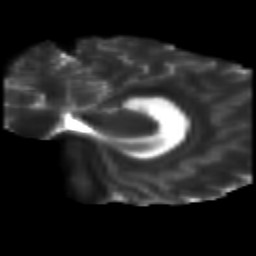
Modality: T2w
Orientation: sagittal
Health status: healthy
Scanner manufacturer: siemens
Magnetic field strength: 3 T
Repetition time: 10 s
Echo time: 0.092 s